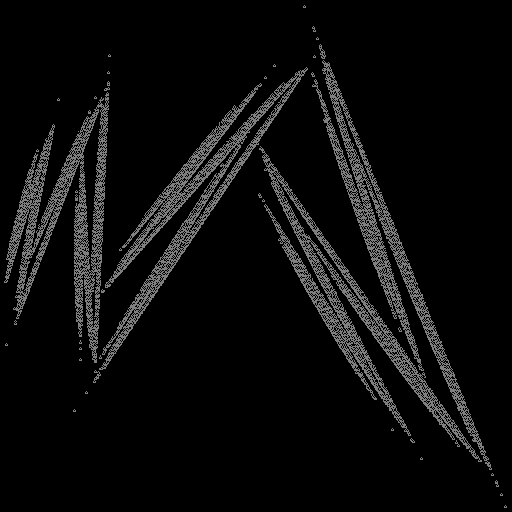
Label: bamboofern